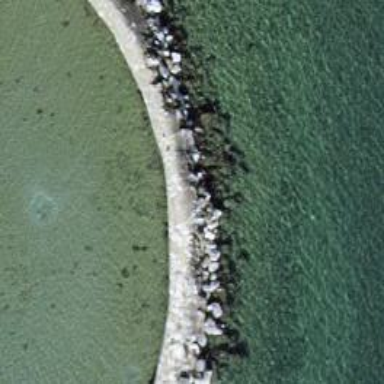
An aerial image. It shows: Breakwater structure.